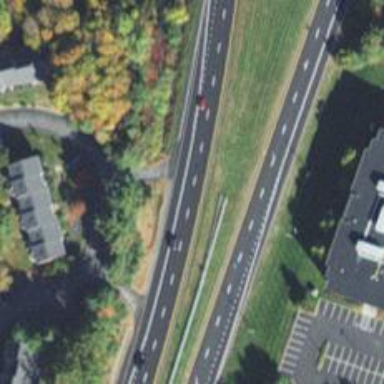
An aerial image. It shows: Expressway with asphalt surface classified as trunk highway.